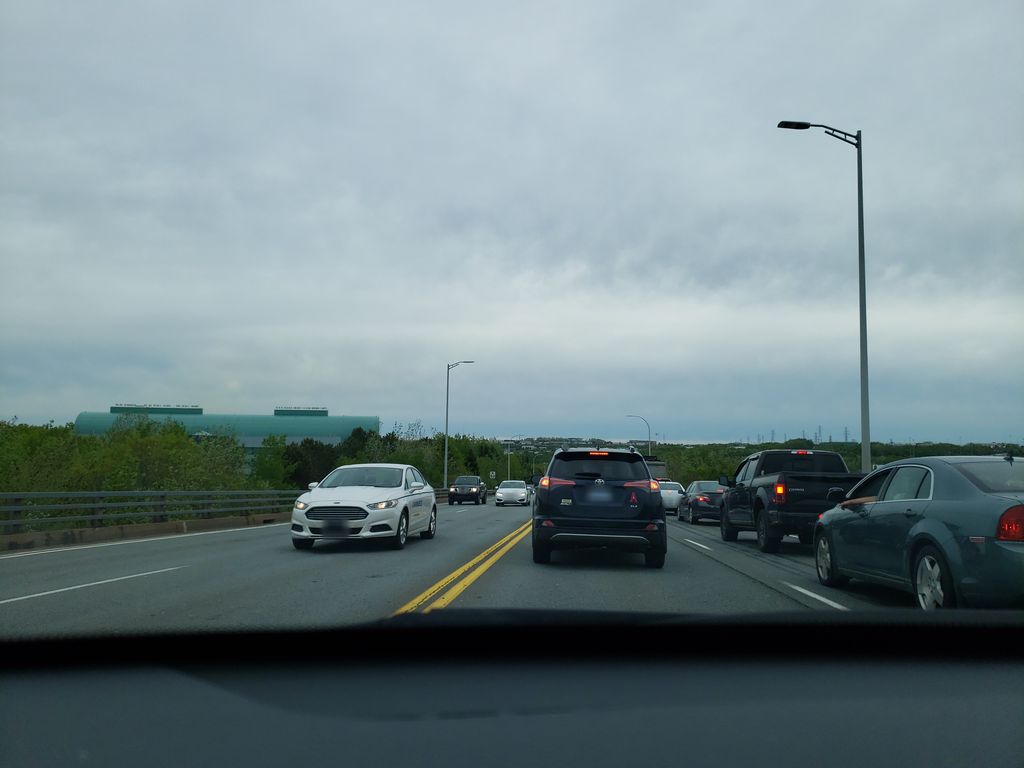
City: halifax